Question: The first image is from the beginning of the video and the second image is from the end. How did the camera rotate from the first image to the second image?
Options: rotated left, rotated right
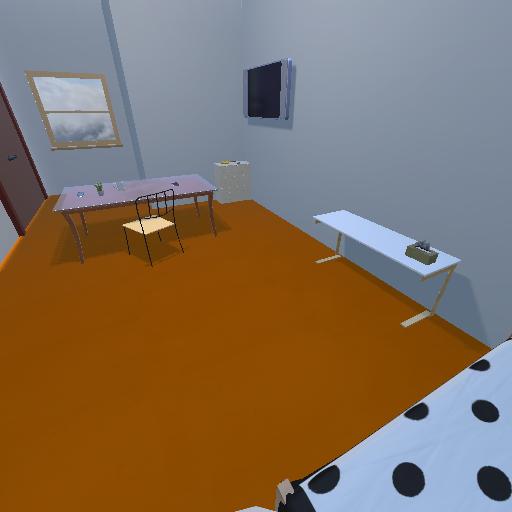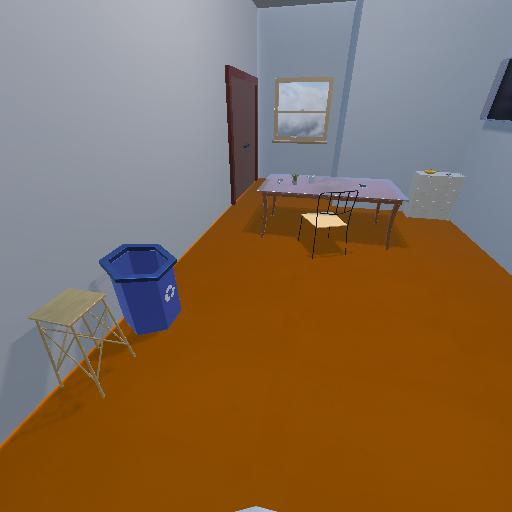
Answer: rotated left